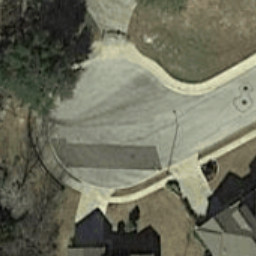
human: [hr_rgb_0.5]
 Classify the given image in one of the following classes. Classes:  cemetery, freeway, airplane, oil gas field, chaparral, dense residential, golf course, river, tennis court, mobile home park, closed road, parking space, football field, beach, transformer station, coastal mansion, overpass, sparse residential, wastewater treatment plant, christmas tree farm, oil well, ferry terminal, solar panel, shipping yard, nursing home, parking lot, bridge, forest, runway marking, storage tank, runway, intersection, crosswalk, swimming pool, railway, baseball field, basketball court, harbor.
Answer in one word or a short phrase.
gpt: closed road